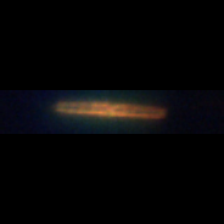
Taxon: Pennate
Group: Diatoms